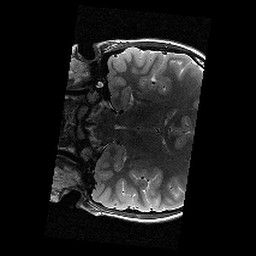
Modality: T2w
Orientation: coronal
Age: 10
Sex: female
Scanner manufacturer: siemens
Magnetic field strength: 3 T
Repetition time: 9.23 s
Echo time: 0.067 s